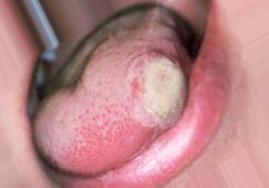
Condition: Mouth Ulcer